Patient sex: F
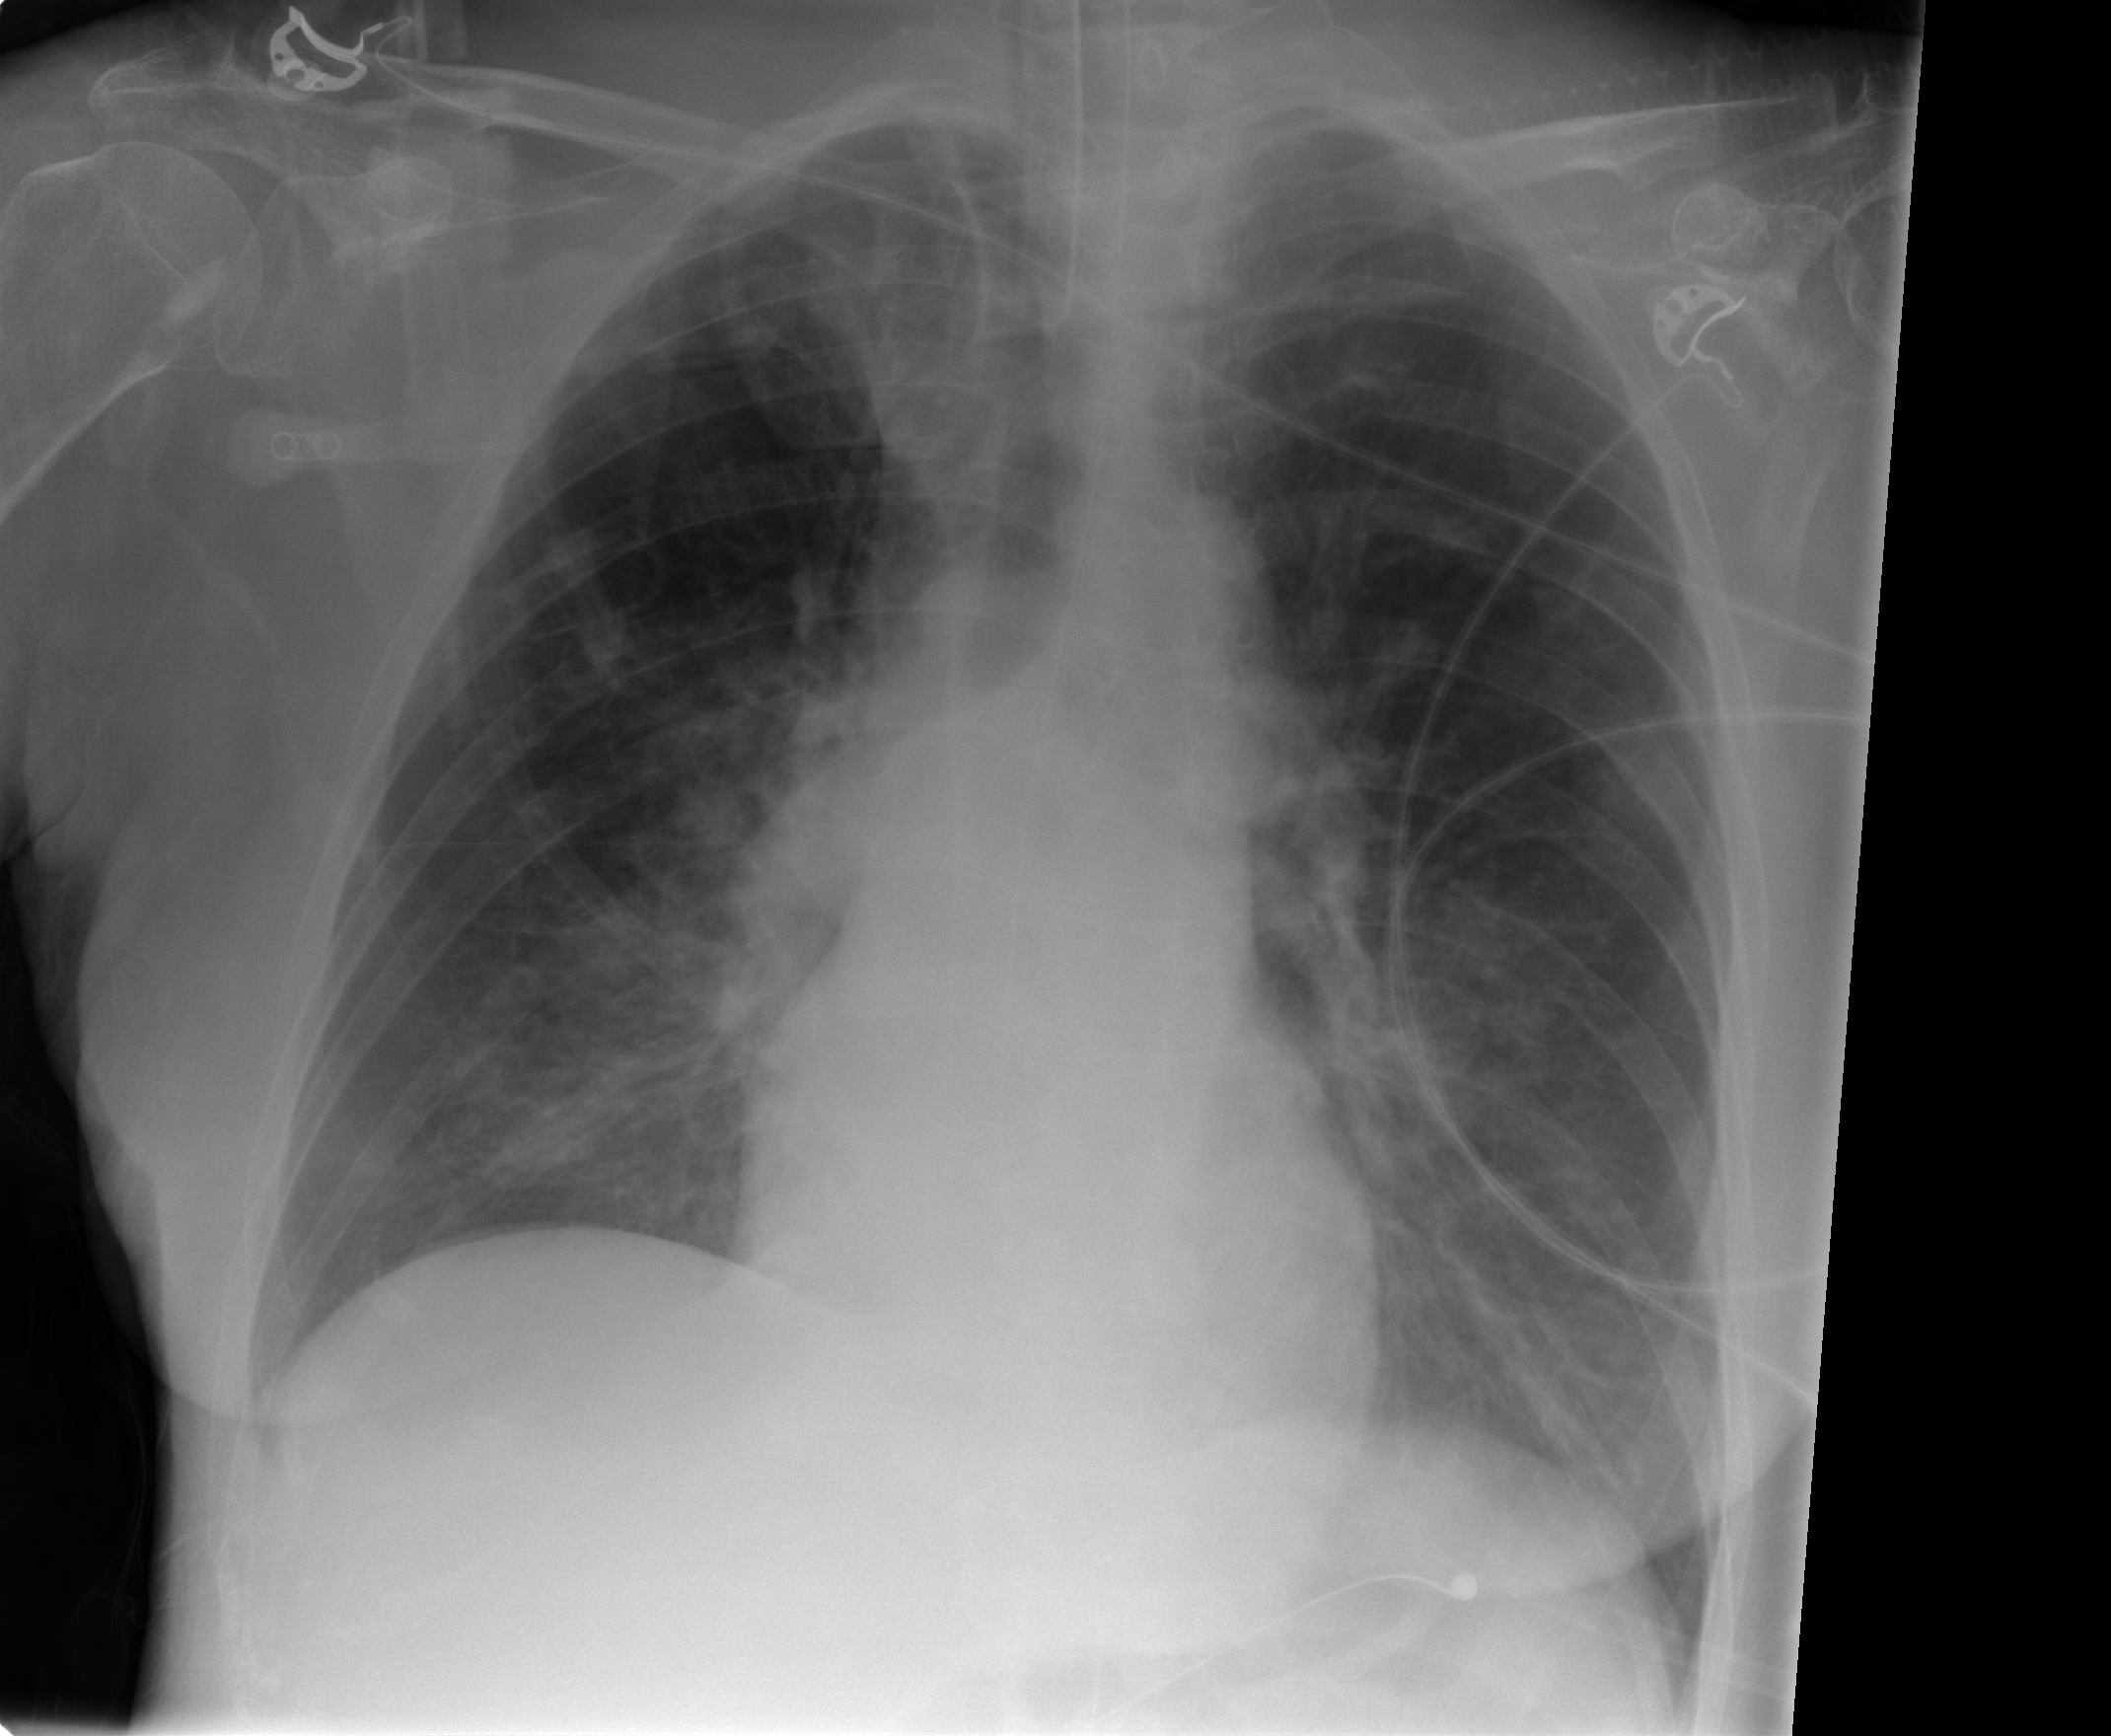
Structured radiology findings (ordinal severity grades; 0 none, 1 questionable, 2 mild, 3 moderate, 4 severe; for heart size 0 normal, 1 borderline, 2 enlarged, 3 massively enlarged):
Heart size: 0
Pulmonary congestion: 1
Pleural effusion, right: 0
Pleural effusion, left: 0
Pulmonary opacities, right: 2
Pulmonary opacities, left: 2
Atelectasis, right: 0
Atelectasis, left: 0